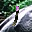
Label: 1